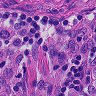
Metastatic tissue present: yes